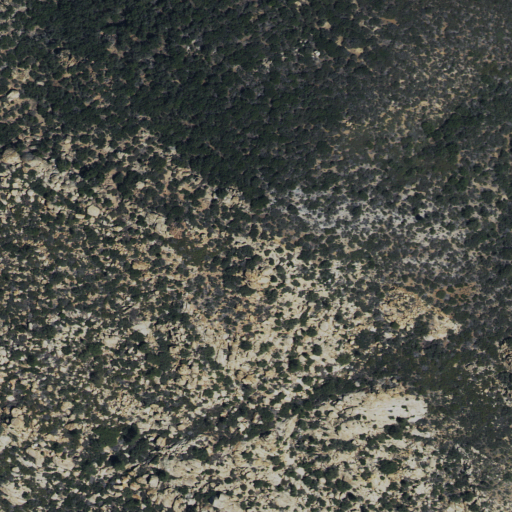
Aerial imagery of mountain in California named Butterfly Peak containing evergreen forest and shrub